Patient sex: M
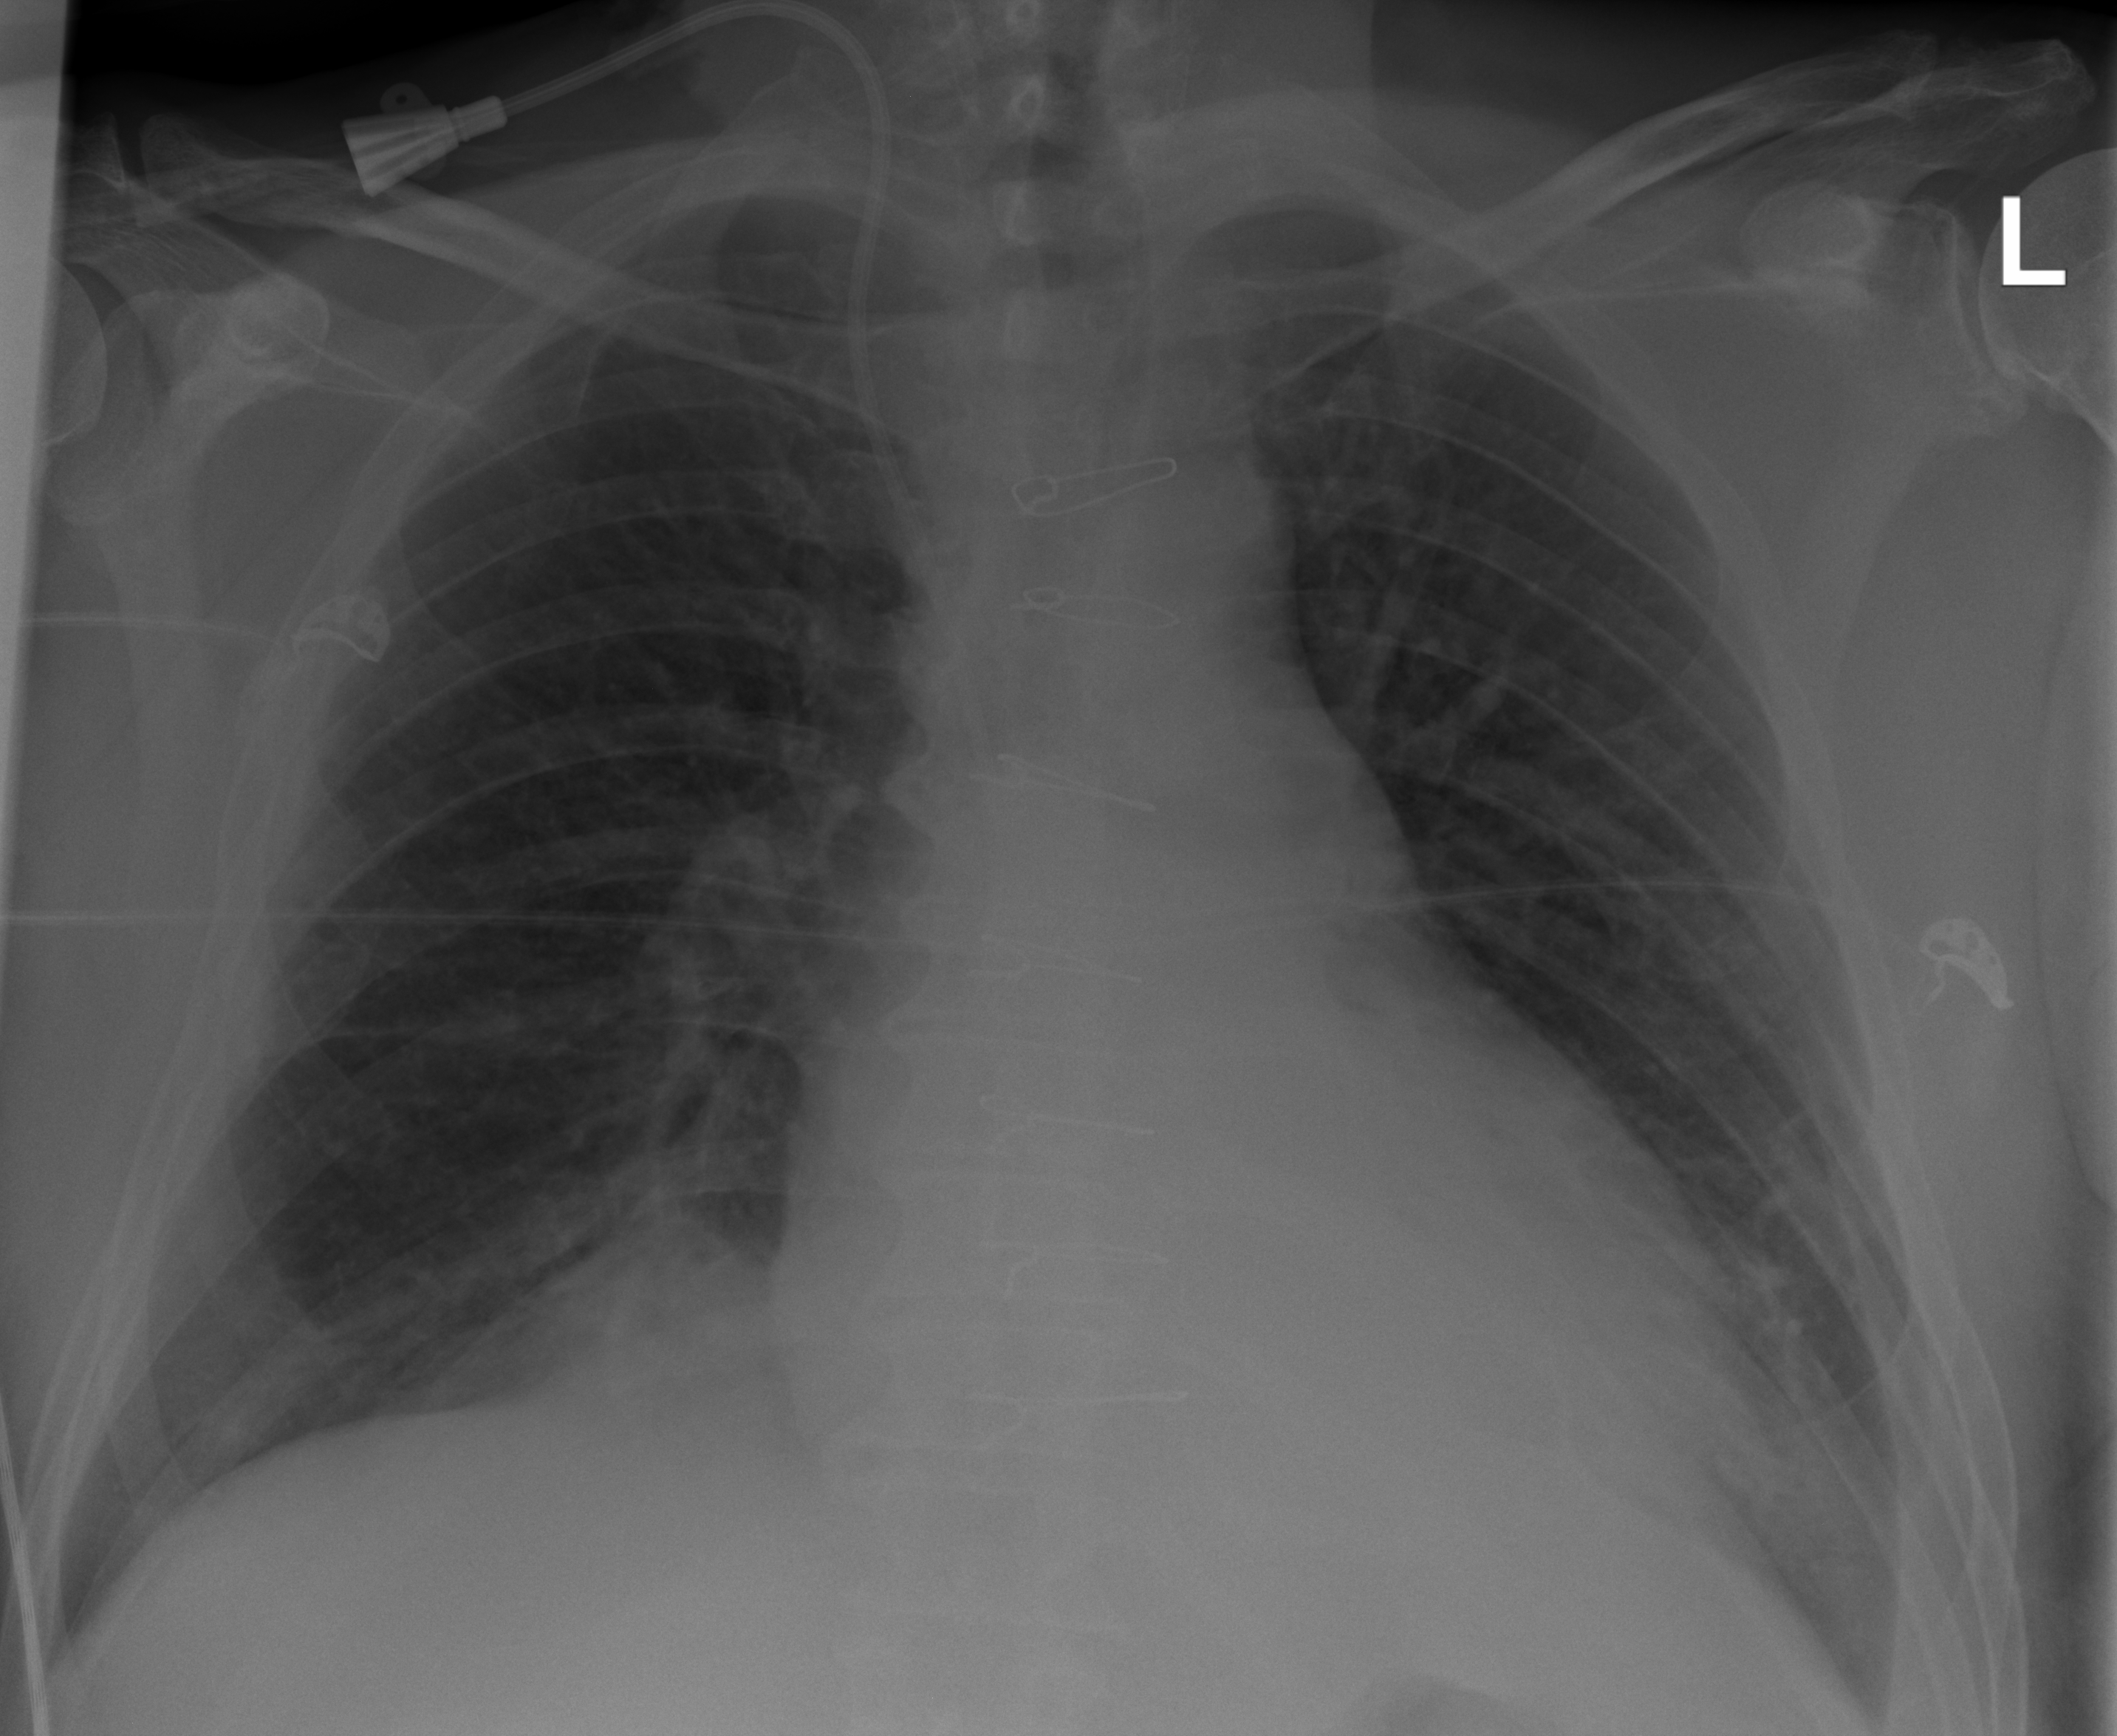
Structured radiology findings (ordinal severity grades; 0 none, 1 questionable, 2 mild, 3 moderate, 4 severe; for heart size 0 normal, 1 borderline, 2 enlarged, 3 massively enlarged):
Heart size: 0
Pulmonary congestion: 0
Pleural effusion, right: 0
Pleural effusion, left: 2
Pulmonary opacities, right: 2
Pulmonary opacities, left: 0
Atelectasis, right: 2
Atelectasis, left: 2